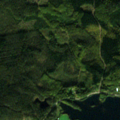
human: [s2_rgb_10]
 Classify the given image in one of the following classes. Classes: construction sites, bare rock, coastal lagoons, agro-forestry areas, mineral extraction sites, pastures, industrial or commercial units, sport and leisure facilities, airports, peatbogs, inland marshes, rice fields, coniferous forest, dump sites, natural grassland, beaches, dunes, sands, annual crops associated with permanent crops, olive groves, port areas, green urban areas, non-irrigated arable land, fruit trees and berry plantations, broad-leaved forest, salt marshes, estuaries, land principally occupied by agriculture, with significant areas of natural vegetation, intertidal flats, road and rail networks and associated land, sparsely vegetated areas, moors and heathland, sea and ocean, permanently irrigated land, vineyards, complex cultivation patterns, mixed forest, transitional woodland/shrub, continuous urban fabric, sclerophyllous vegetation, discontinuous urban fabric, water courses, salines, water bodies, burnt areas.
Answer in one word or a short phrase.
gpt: coniferous forest, mixed forest, water bodies